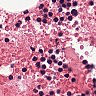
Metastatic tissue present: no